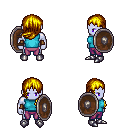
a pixel art fantasy rpg character, male body template, dark elf, purple skin, teal sleeveless shirt, magenta pants, blonde left-swept hairstyle, cloth bracers, metal boots, shield, four views (front, back, left, right), 2x2 character sprite sheet, small pixel art, hard edges, no anti-aliasing